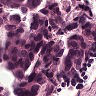
Metastatic tissue present: yes